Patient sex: F
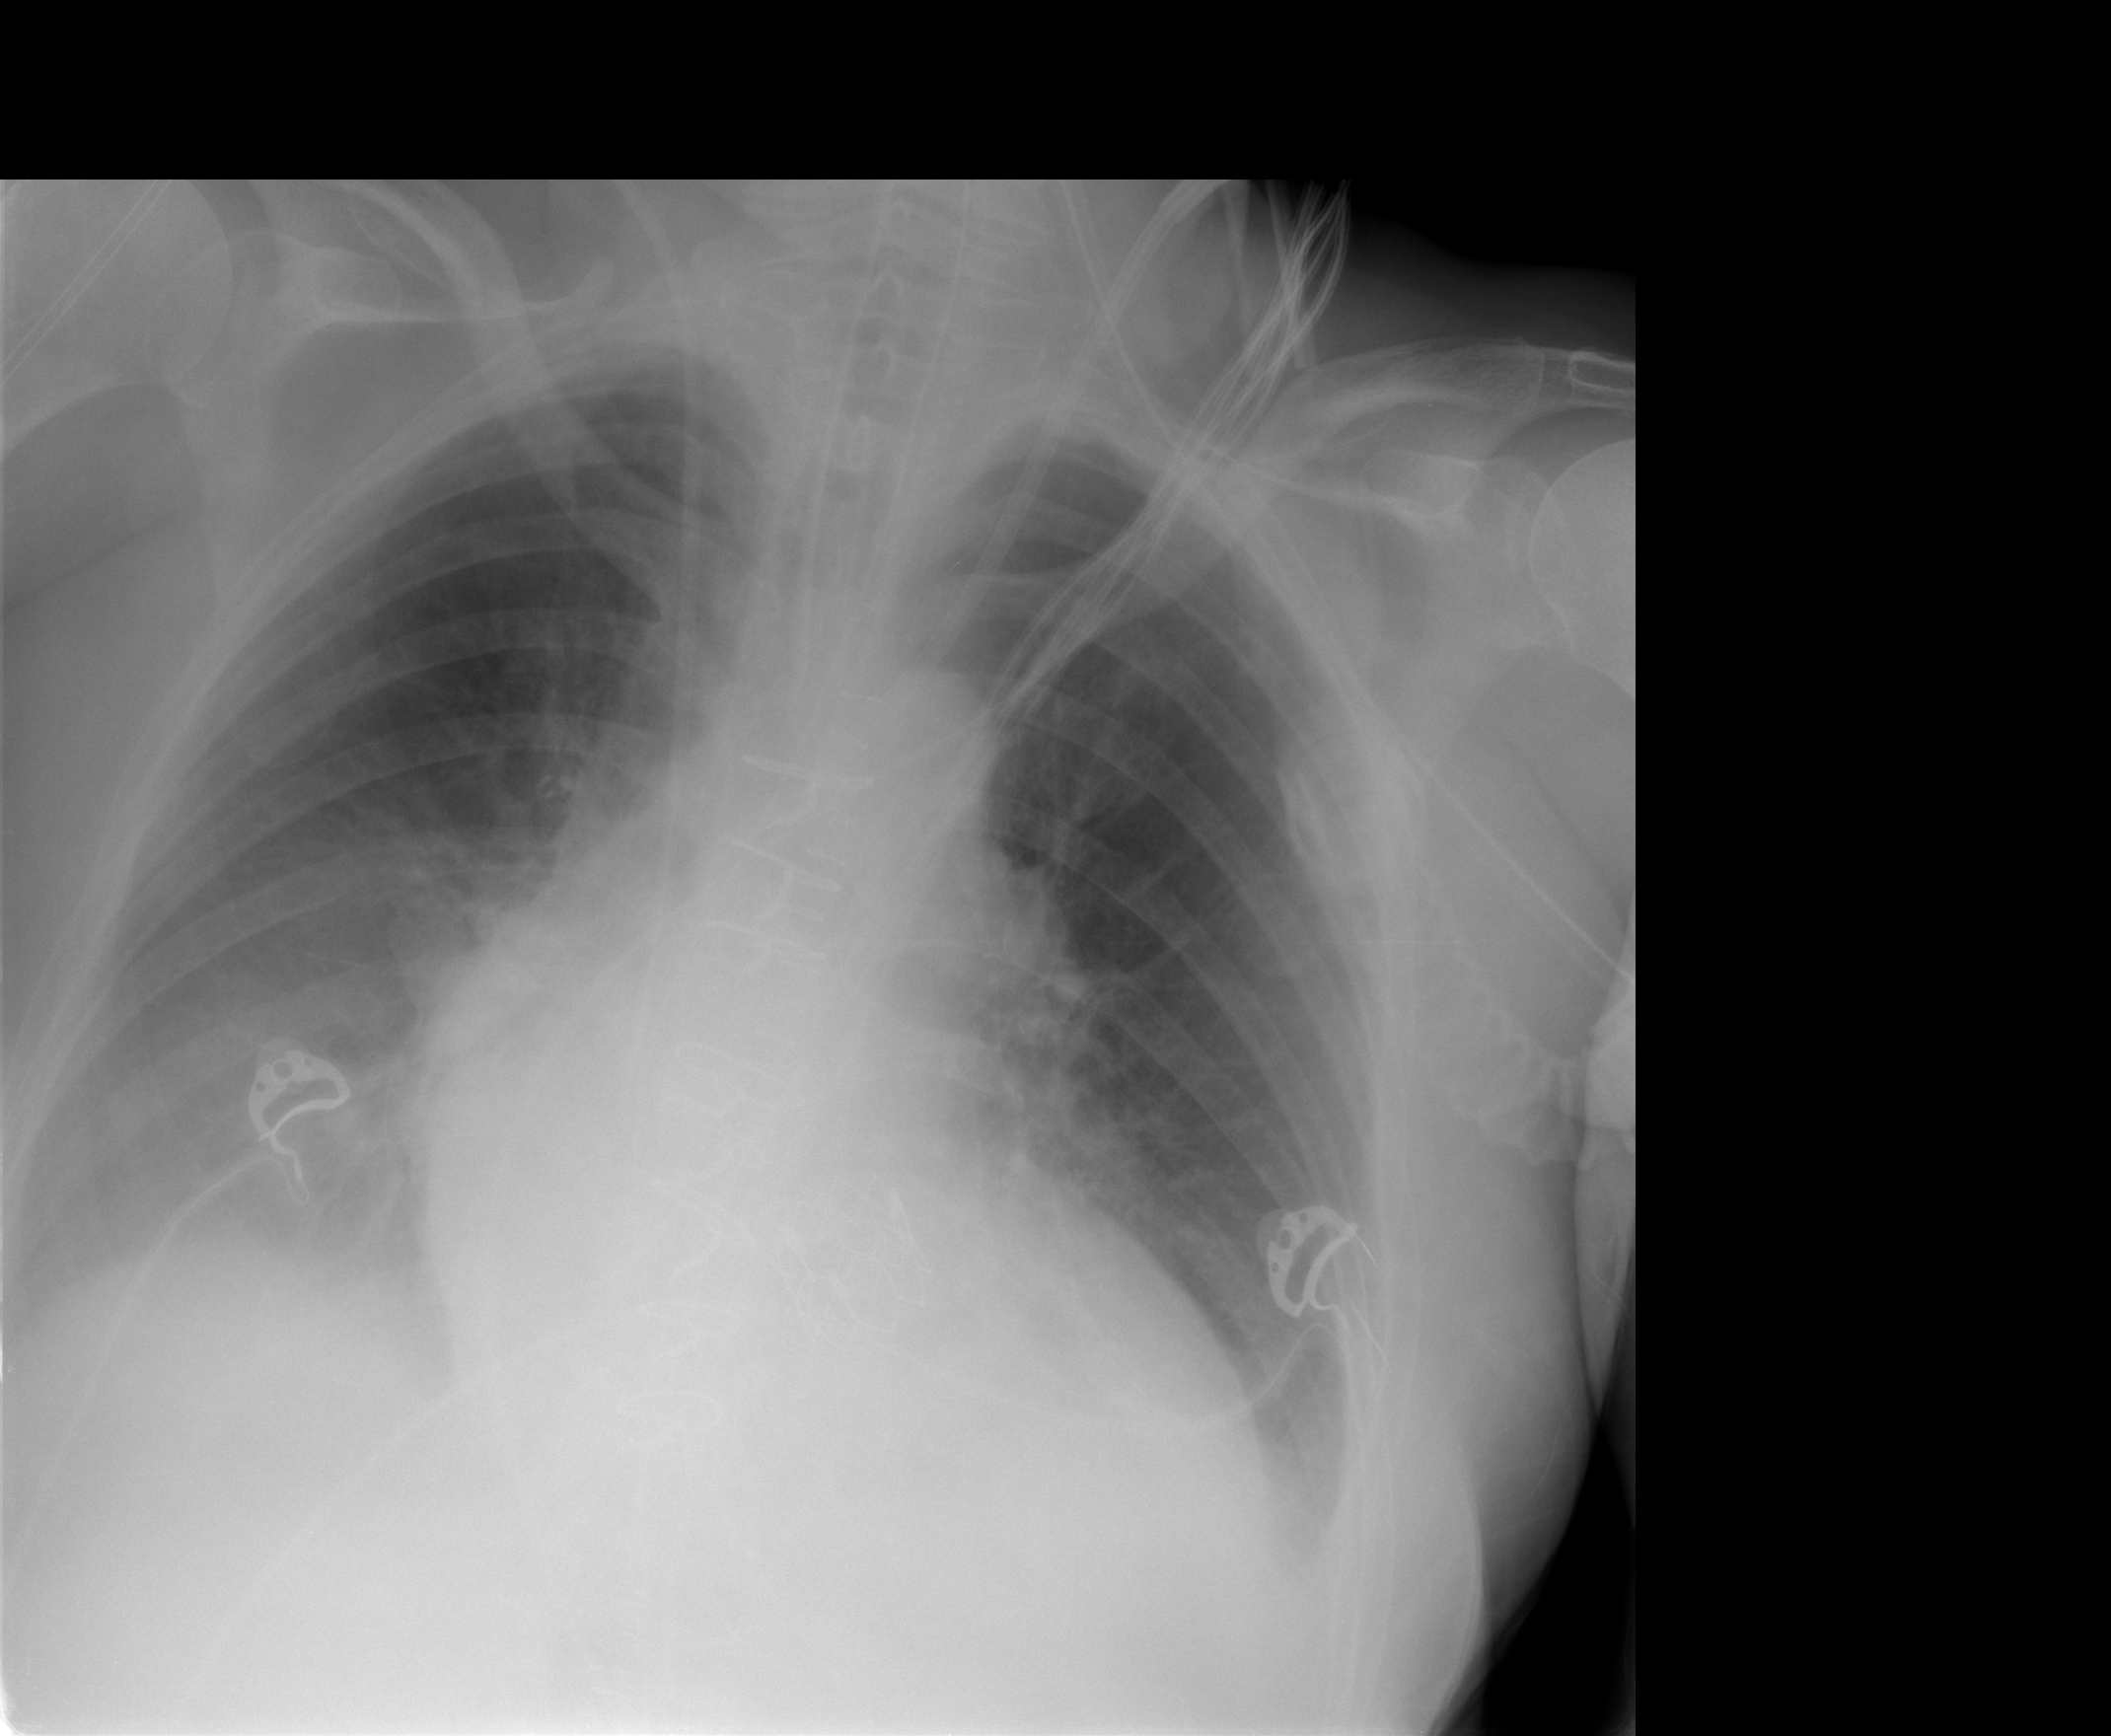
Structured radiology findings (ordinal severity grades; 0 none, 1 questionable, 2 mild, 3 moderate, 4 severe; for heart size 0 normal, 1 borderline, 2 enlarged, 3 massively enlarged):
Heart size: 2
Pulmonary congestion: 0
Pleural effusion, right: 3
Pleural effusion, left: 2
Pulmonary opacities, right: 2
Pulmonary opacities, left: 0
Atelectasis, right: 2
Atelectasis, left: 2